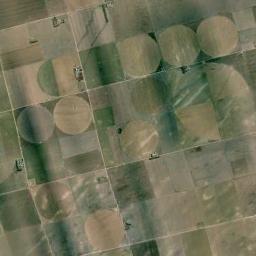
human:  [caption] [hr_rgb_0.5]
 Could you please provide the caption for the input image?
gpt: Several khaki circular farmlands are surrounded by some square farmlands .

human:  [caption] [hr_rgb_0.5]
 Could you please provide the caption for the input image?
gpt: More than ten neatly arranged green and ocher mixed circular farmlands .

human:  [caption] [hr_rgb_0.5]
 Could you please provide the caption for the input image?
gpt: Round fields are the same size .

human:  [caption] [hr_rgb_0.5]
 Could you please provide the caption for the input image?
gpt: There are some bare circle farmland and green square farmland .

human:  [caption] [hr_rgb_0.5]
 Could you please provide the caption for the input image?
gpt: There are many circular farmlands and rectangle farmlands arranged neatly .